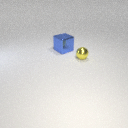
small yellow metal sphere in front of large blue metal cube